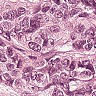
Metastatic tissue present: yes